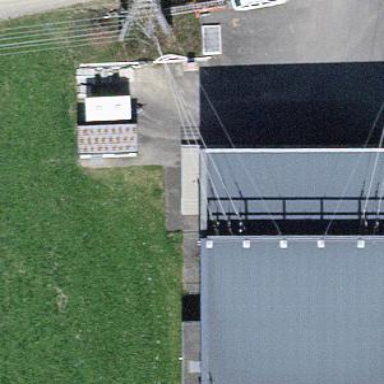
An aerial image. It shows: Distribution substation building.